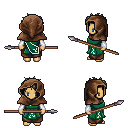
a pixel art fantasy rpg character, female body template, human, tanned skin, sash dress, robe skirt, white bedhead hairstyle, cloth hood, white cloth bracers, spear, four views (front, back, left, right), 2x2 character sprite sheet, small pixel art, hard edges, no anti-aliasing